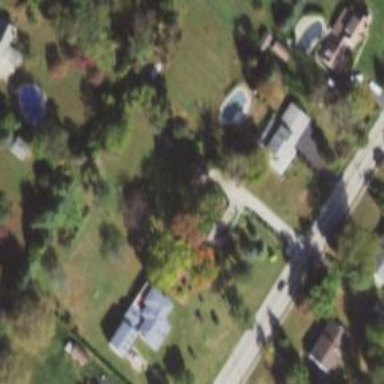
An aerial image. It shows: Driveway.